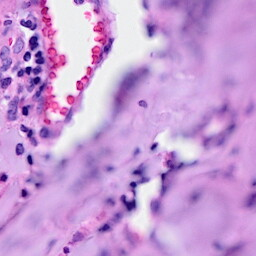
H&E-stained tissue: Breast